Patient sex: M
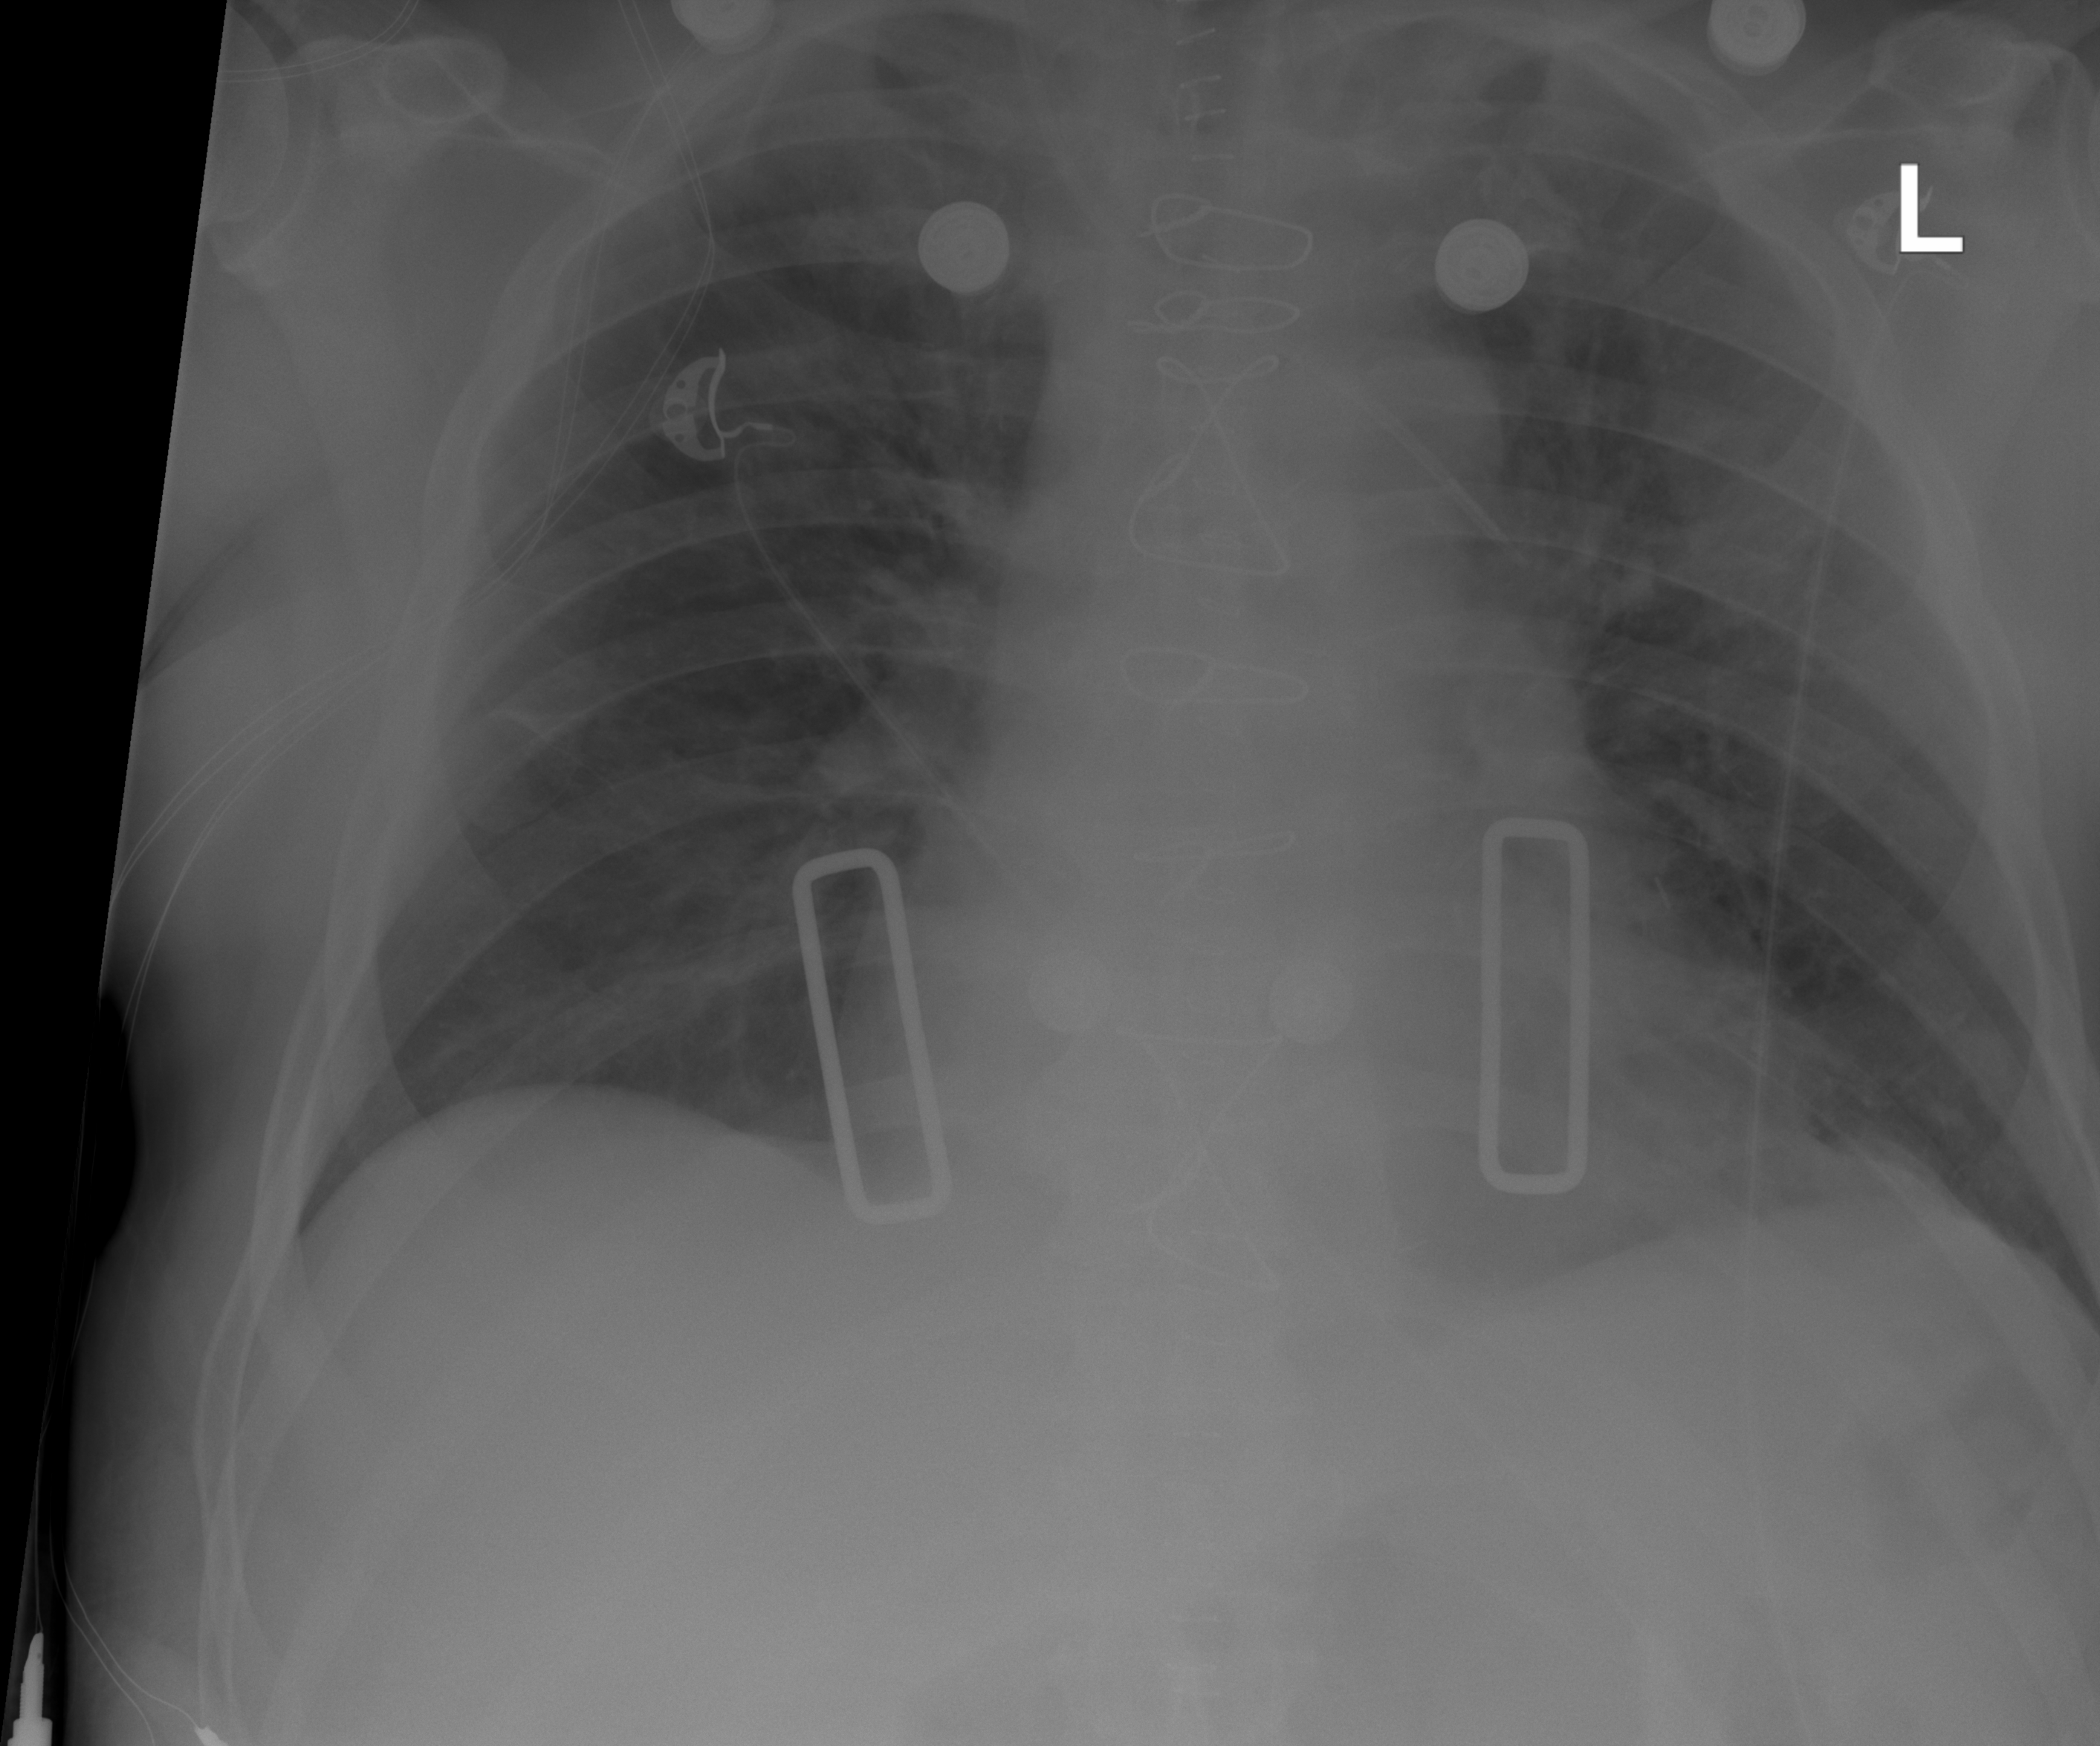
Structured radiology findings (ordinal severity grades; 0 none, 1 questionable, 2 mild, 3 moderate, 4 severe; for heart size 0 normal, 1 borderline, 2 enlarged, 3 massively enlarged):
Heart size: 2
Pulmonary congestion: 2
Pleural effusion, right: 0
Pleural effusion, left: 0
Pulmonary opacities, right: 0
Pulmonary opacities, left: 0
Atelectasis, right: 0
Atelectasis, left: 0